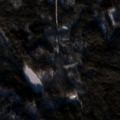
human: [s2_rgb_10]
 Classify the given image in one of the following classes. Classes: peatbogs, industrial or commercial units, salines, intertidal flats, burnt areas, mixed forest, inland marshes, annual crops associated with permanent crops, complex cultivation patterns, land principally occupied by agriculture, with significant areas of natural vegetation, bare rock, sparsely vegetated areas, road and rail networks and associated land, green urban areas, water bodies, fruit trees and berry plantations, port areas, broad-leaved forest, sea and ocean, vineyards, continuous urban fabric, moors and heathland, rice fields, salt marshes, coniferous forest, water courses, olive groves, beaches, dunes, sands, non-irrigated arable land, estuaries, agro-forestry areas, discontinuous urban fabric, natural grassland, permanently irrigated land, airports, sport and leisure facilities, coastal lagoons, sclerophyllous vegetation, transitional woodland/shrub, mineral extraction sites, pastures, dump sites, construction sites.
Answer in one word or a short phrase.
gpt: coniferous forest, mixed forest